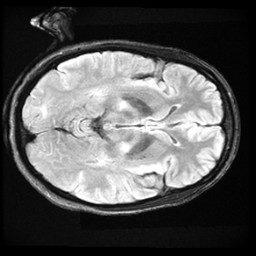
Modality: FLAIR
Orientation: axial
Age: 37
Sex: female
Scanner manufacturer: ge
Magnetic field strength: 3 T
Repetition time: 11 s
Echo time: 0.1497 s